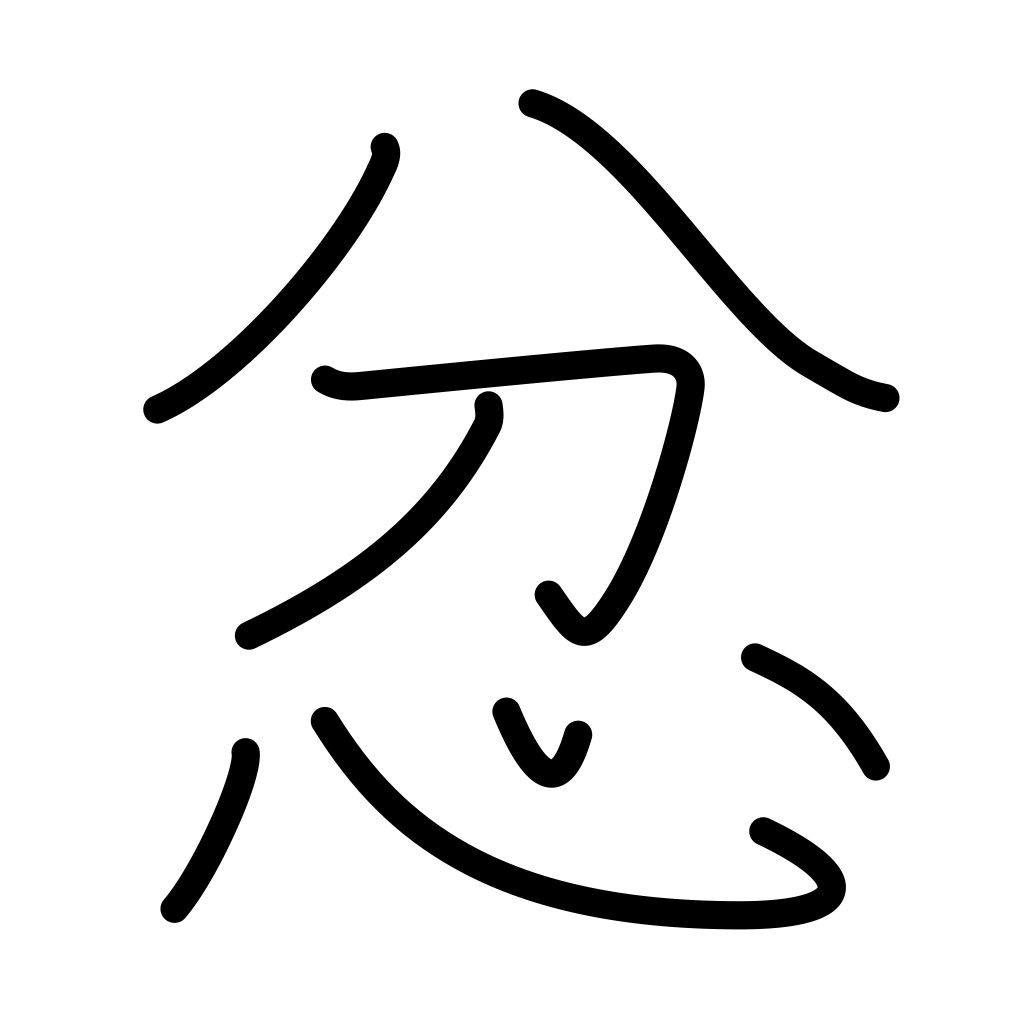
Meaning: be angry